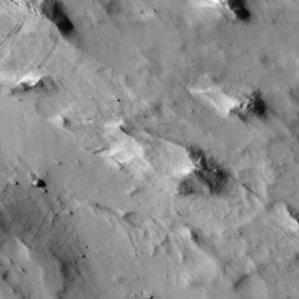
Label: non_frost